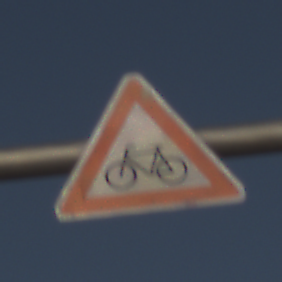
Verkehrszeichen: RadverkehrRechts
Umgebung: Outdoor, Nature
Tageszeit: SunriseSunset
Wetter: Clear
Licht: Natural
Jahreszeit: NotSpecified
Kontrast: HighContrast